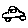
Label: car